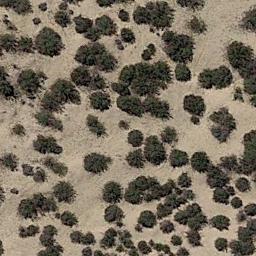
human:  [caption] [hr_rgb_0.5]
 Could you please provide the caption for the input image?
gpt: The chaparral is on the yellow desert .

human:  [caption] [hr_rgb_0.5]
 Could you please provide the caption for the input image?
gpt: Some disconnected green chaparrals grow in the desert .

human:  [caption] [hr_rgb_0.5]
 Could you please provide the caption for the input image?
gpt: There are several trees and some weeds in this desert .

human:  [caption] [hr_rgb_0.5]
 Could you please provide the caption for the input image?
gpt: Chaparral is evenly distributed on the sand .

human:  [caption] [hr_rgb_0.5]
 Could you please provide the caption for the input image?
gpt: The chaparral is uneven but dense .